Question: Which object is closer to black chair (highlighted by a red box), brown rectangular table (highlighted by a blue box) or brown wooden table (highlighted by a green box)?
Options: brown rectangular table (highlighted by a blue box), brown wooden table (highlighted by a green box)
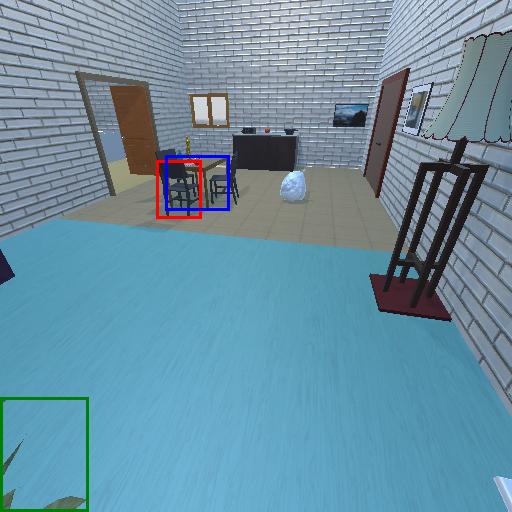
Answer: brown rectangular table (highlighted by a blue box)